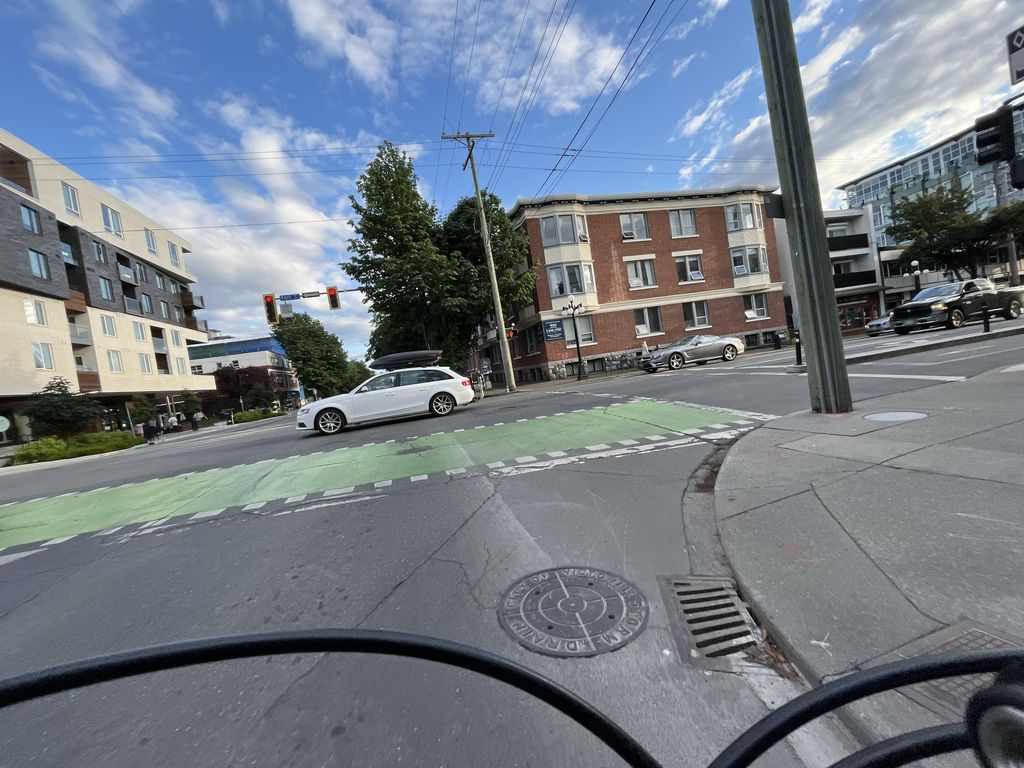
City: victoria